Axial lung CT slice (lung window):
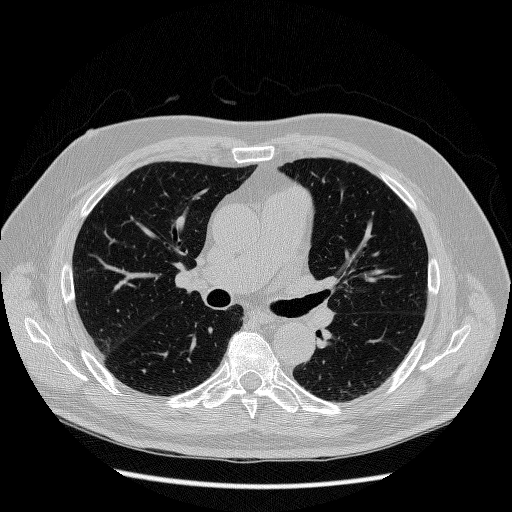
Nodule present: no